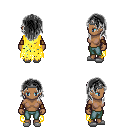
a pixel art fantasy rpg character, female body template, human, dark skin, yellow tattered cape, teal pants, gray long hairstyle, iron tiara, leather bracers, white slippers, four views (front, back, left, right), 2x2 character sprite sheet, small pixel art, hard edges, no anti-aliasing